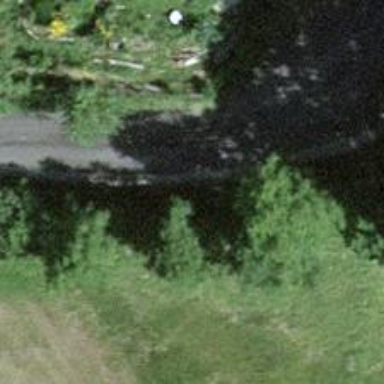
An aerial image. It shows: Well-maintained track road of grade 1.